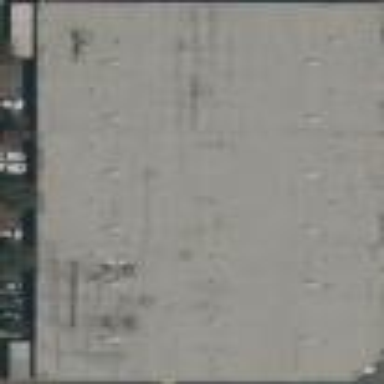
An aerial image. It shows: Warehouse building.